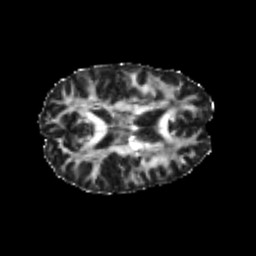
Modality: FA
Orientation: axial
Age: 24
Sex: female
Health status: healthy
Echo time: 0.074 s